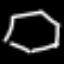
Label: octagon